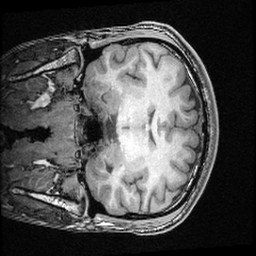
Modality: T1w
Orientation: coronal
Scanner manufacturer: ge
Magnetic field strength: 3 T
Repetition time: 0.008572 s
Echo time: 0.003384 s